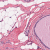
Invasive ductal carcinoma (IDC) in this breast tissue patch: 0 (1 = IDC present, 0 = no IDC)